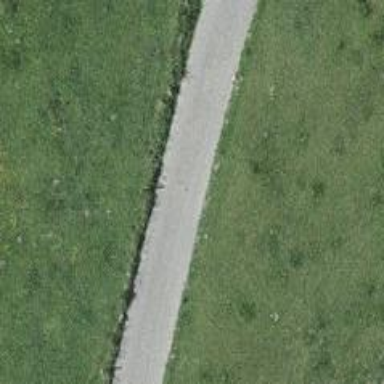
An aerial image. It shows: Unclassified road with paved surface.